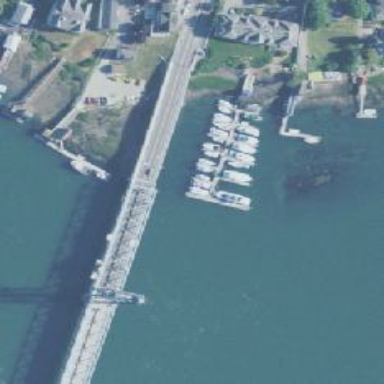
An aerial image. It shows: Man-made pier.